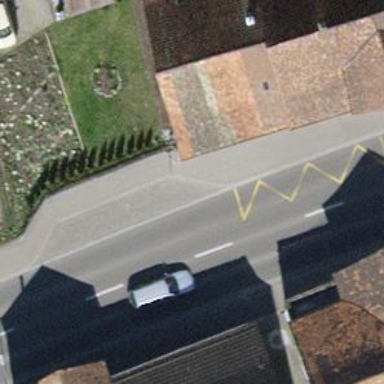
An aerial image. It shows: Public transport stop position.